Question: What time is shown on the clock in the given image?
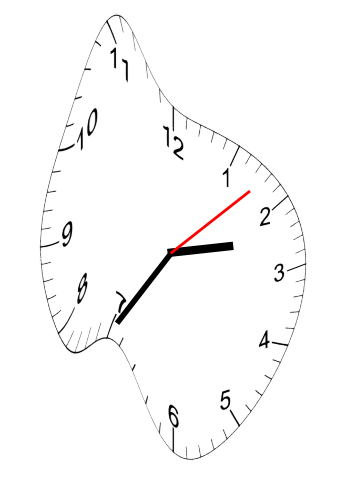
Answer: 02:35:08